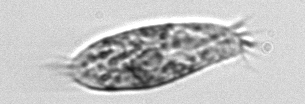
Label: Euplotes